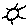
Label: sun